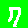
Digit: 7